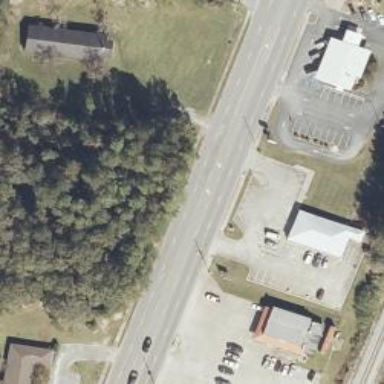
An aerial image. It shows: Primary highway with asphalt surface. There is sidewalk on the left side.